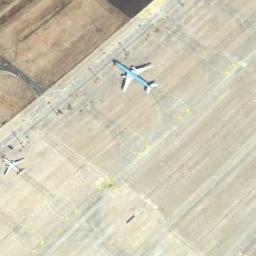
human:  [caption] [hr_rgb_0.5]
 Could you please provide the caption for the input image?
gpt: An airplane with a blue fuselage and a white airplane were on the airport .

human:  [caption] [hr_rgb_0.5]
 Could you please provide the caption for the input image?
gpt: One big blue plane and one small white plane were stopped in the open place .

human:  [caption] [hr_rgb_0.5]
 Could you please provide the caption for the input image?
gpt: An aircraft was parked on the ground .

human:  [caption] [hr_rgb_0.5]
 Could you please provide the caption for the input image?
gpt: A blue plane parked on the airport and a clearing in front of them .

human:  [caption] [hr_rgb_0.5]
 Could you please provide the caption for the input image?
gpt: Two planes are in the marked parking lot .